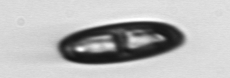
Label: Ephemera